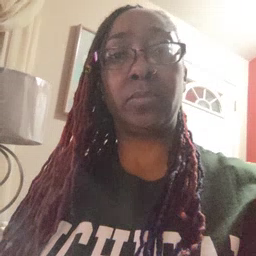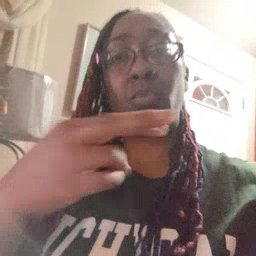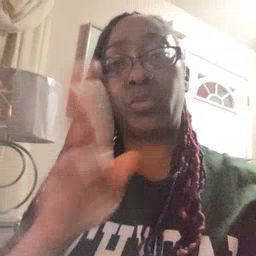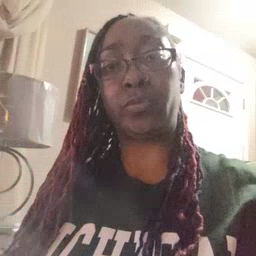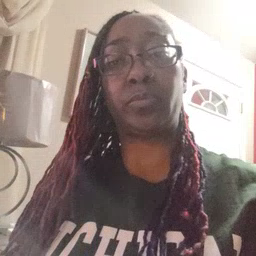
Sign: room